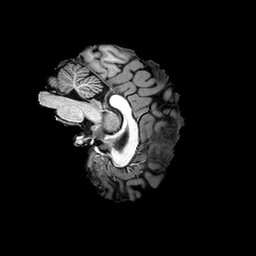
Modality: T1w
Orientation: sagittal